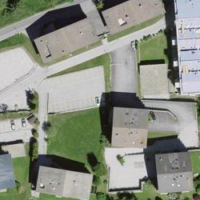
EUNIS habitat code: 54
Species observed at this site:
Polygonia c-album
Kalmia procumbens
Campanula barbata
Campanula glomerata